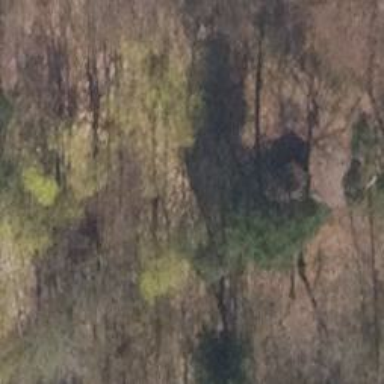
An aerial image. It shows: Wilderness hut for tourism.